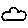
Label: cloud